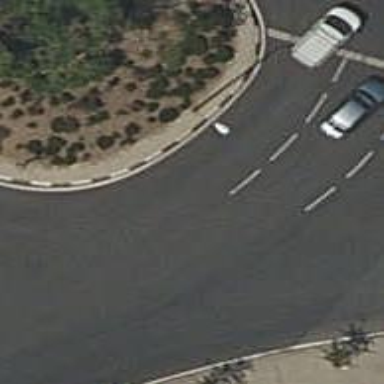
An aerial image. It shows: Circular junction on tertiary road.